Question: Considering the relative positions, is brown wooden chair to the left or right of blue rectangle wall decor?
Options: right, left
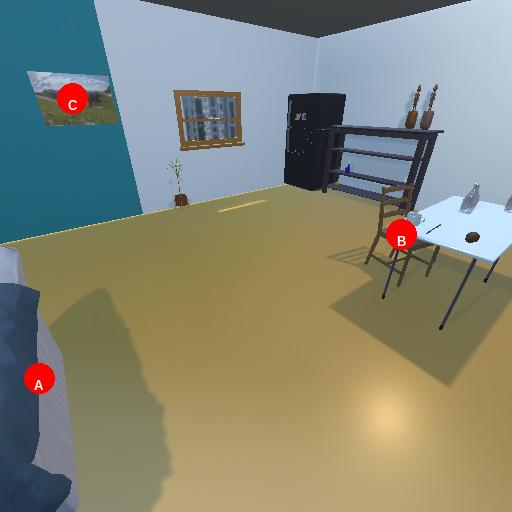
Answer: right